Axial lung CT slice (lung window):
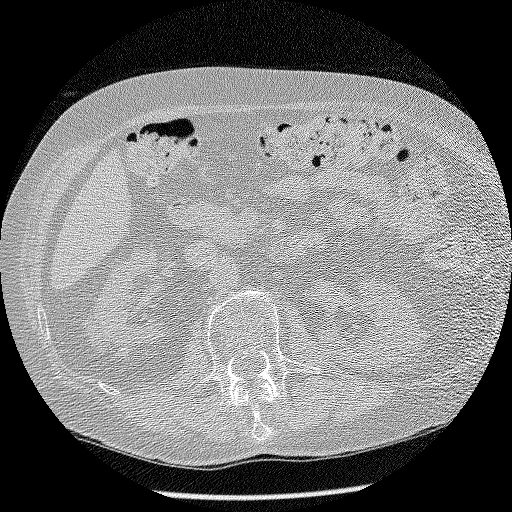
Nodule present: no